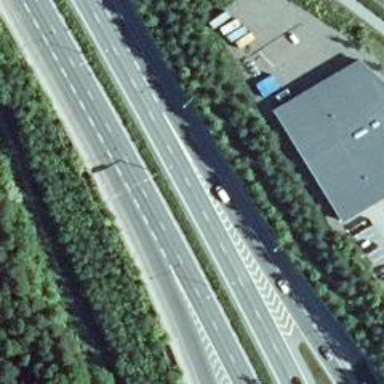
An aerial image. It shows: Trunk highway.